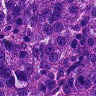
Metastatic tissue present: yes